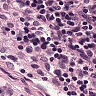
Metastatic tissue present: no